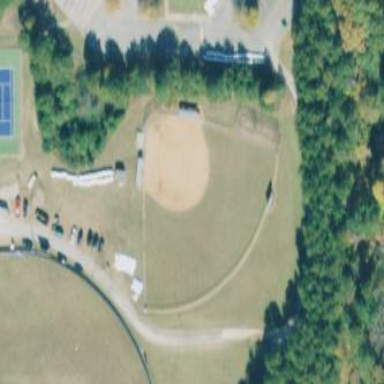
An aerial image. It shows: Baseball pitch for leisure land.